Question: I'm wondering if there's a function, or at least the best way, to print on a 3 labels (column) per row paper such as this:

I'm asking because on the provided label design software (that came with the printer) I can input column count (along with paper & label size), and everything will print correctly.
While on TSPL's docs, I can't find anything on setup functions to input column count or paper size. Only which must be set up to cover the whole 3 column or it'll only print on the center label.
What I have in mind is to manually adjust the position before each output, placing them on the correct columns. I'm wondering if this is the best approach or not.
Thanks!
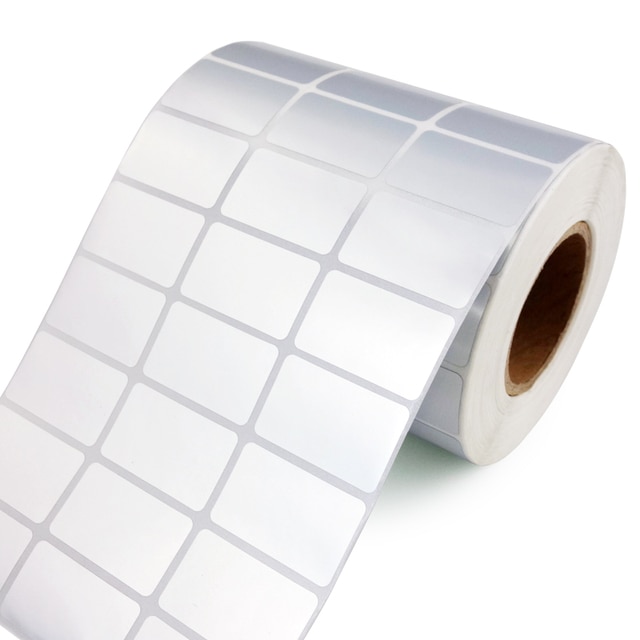
Answer: The easiest solution for such label printers is to use a .PRN (raw printer output) and modify it accordingly.
For a 3 labels per row, the easy solution would be to have all the elements replicated in the PRN 3 times and change the X coordinates for each element. Obviously, all the vertical commands (feed, gap, home) would remain the same as for a single label.
This solution works for any environment that supports copying a file to the printer.